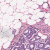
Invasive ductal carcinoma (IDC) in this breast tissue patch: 1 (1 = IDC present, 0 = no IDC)